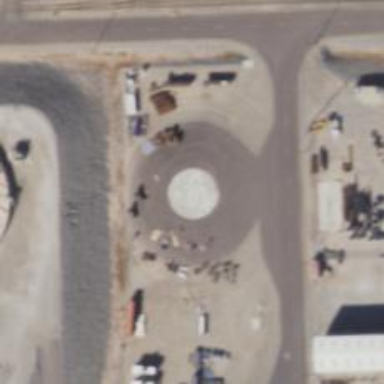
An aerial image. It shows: Image showing helipad at airport.